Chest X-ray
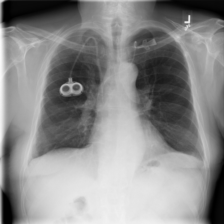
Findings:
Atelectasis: negative
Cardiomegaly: negative
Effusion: negative
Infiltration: negative
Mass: negative
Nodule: negative
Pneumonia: negative
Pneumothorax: negative
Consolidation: negative
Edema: negative
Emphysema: negative
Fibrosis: negative
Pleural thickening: negative
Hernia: negative